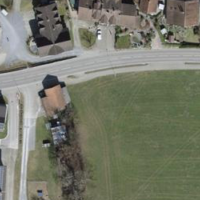
EUNIS habitat code: 55
Species observed at this site:
Allium ursinum